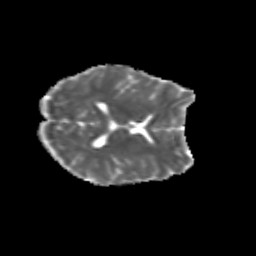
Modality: MD
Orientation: axial
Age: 23
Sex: female
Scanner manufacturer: siemens
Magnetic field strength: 3 T
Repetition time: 3.5 s
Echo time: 0.113 s